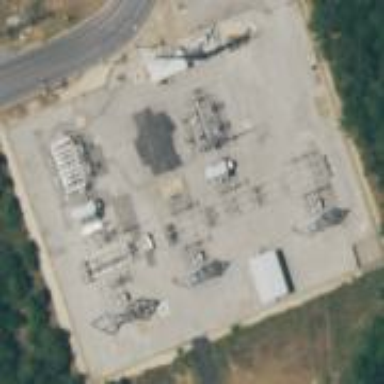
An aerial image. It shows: There is distribution substation enclosed by fence.